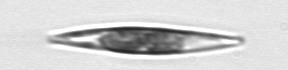
Label: Pleurosigma